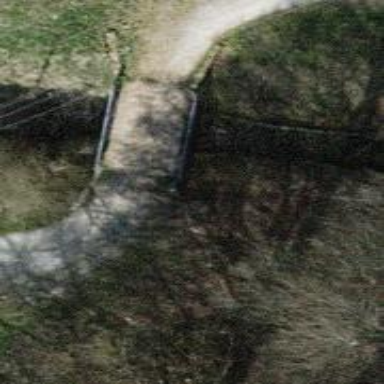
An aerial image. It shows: Bench for seating.